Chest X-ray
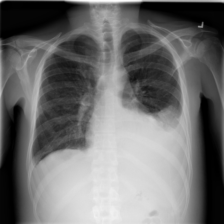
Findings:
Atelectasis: negative
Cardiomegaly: negative
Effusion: positive
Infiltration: negative
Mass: negative
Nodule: negative
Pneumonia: negative
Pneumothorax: negative
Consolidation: negative
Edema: negative
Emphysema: negative
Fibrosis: negative
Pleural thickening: negative
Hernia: negative